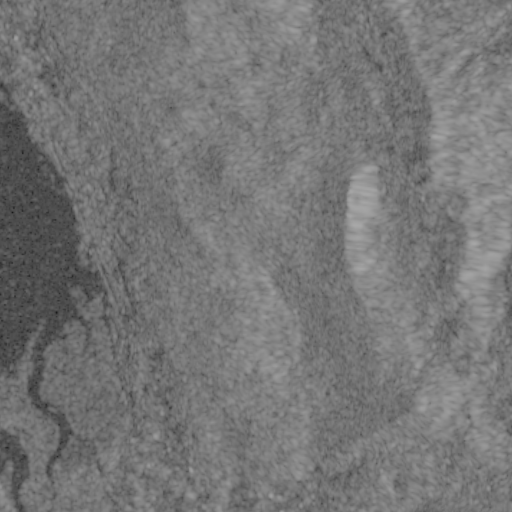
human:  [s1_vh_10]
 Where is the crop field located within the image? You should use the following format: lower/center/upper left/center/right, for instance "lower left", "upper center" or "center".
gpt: The crop field is located in the lower right of the image.
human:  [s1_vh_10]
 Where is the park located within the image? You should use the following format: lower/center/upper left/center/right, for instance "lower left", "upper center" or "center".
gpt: The park is located in the upper left of the image.
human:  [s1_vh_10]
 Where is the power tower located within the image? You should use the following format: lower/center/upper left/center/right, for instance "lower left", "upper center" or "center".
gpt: The power tower is located in the lower right of the image.
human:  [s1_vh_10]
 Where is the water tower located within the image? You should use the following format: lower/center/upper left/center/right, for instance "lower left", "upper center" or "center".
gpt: The water tower is located in the upper right of the image.
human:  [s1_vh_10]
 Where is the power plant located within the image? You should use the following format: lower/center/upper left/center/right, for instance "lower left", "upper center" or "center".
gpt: There is no power plant in the image.

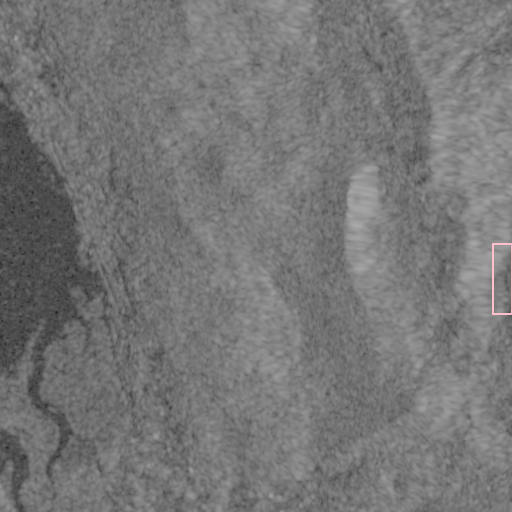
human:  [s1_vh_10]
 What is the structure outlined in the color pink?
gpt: The structure outlined in pink is a crop field.
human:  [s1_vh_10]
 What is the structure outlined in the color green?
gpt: There is no green outline.